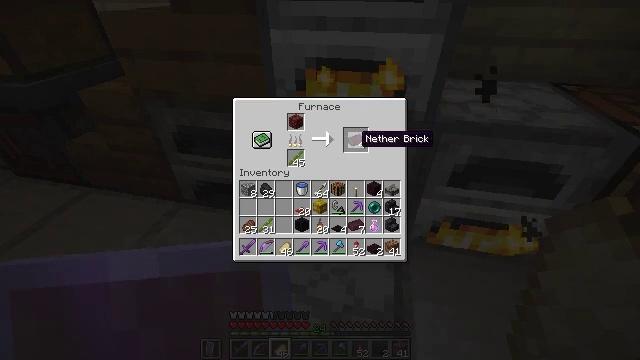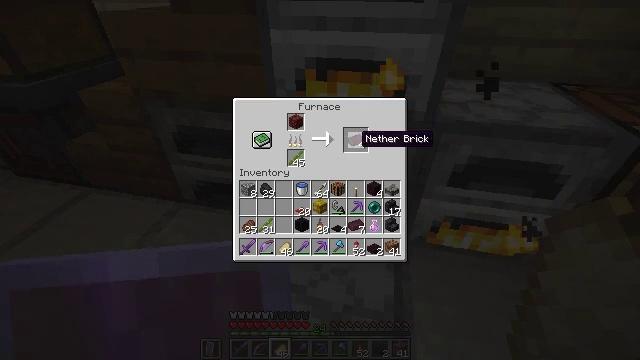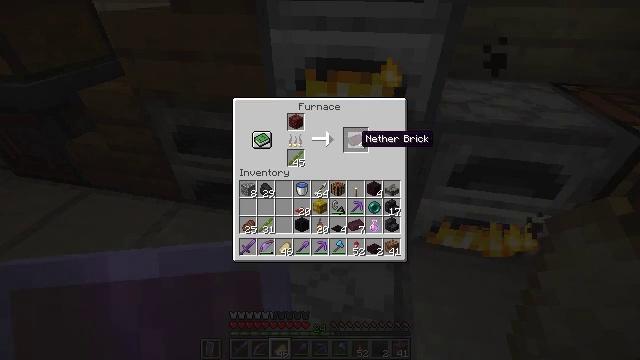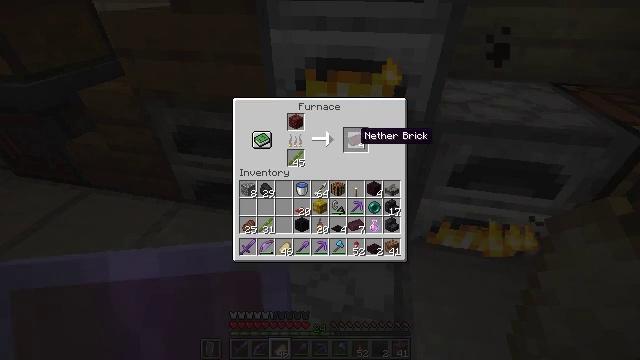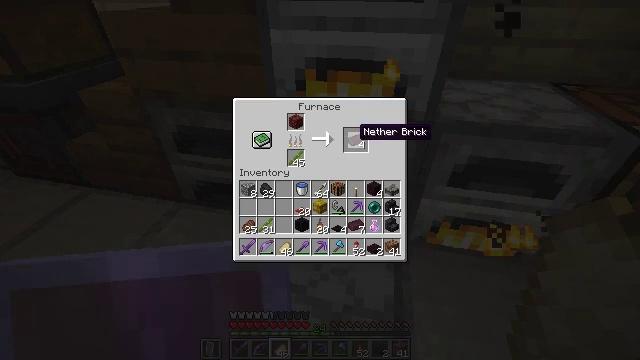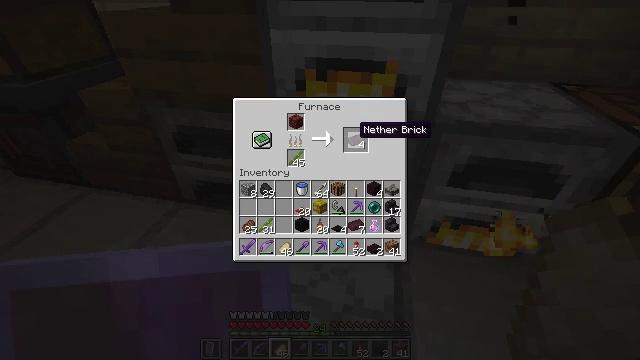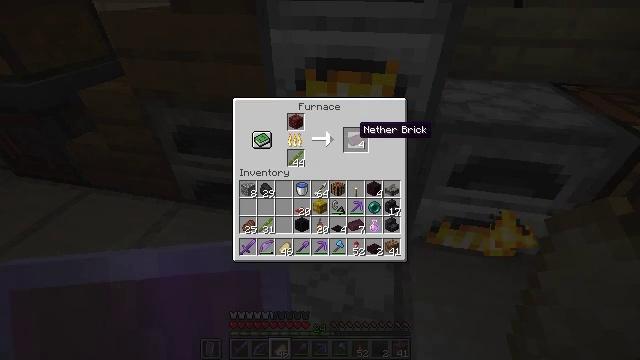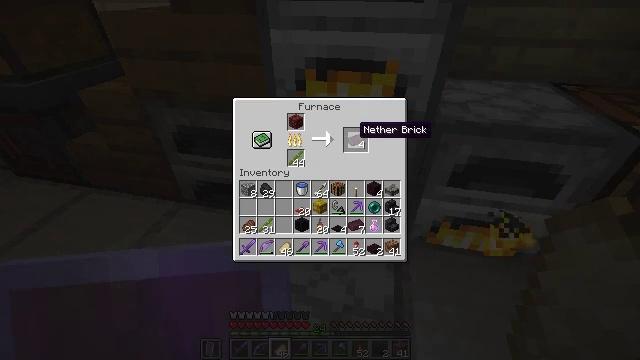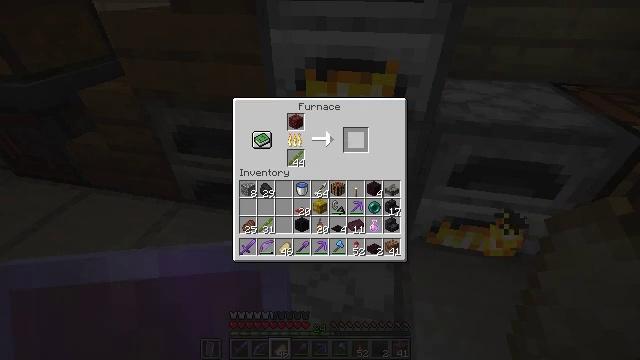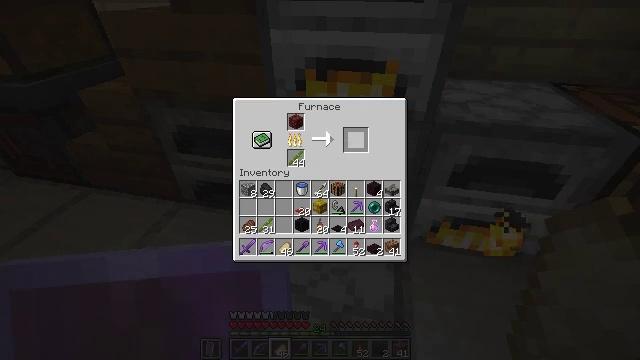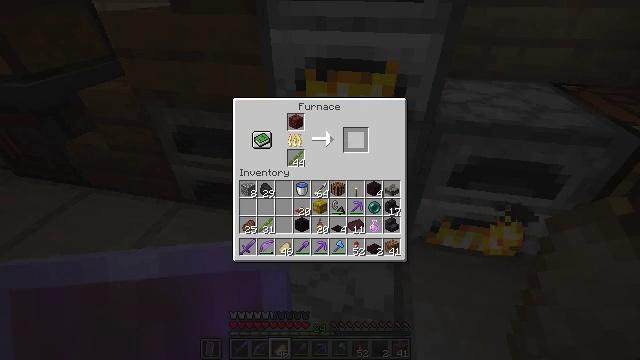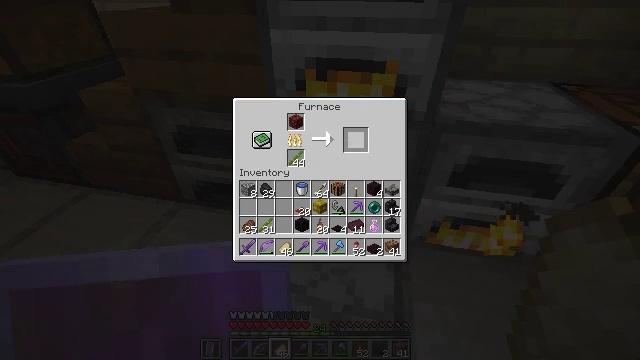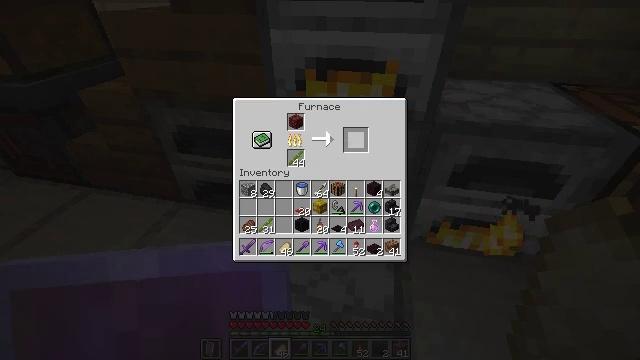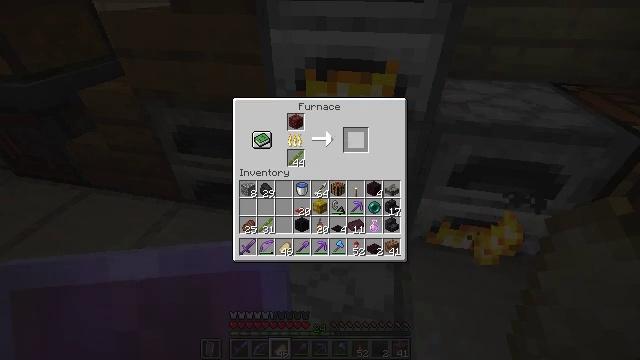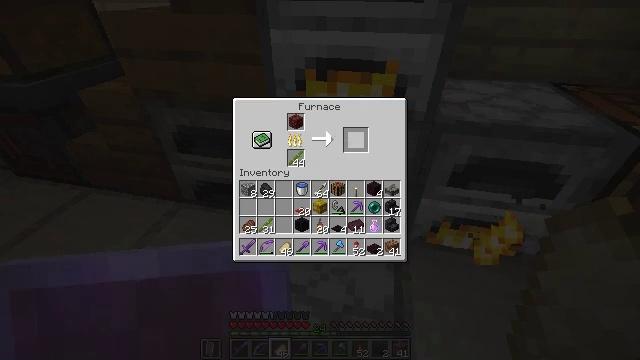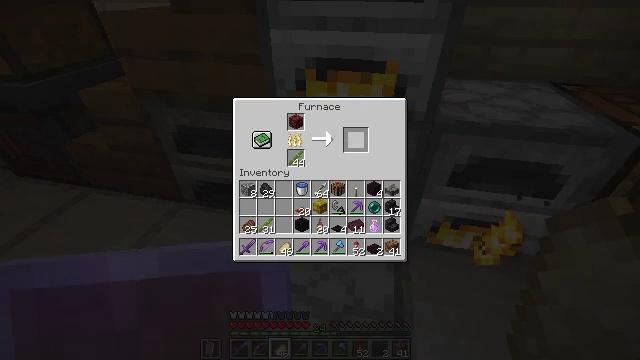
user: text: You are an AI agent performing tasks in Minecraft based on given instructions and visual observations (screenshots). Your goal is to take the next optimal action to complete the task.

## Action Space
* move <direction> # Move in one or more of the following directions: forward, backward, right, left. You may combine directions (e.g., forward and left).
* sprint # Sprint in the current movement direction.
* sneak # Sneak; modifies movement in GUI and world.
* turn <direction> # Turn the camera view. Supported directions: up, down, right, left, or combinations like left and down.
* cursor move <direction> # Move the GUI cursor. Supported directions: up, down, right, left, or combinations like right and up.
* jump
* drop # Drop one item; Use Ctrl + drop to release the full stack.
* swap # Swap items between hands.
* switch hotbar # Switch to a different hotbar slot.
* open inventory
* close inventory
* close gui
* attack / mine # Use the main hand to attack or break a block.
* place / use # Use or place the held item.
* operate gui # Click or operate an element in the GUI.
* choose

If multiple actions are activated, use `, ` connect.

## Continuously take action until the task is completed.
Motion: motion action
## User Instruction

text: Open the furnace and smelt netherrack to get nether brick.
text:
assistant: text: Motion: sneak
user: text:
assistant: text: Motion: sneak
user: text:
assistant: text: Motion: sneak
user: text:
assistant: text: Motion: sneak
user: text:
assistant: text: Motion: sneak
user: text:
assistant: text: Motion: sneak
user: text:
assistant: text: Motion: sneak
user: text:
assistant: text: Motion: sneak, attack / mine
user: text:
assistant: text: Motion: sneak, attack / mine
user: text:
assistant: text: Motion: sneak, attack / mine
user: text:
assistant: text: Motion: sneak
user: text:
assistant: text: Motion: no_op
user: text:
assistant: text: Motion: no_op
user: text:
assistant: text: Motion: no_op
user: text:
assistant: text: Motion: no_op
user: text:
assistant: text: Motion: no_op
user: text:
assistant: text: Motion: no_op
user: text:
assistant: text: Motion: no_op
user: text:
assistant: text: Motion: no_op
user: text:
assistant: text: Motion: no_op
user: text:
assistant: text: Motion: no_op
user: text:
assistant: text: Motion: turn right and up
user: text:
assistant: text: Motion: turn right and up
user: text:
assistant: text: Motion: turn up
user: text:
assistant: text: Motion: no_op
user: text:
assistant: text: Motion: use / place
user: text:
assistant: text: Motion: use / place
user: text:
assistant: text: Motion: use / place
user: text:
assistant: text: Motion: no_op
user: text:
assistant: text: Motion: no_op